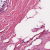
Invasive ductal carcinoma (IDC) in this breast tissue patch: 0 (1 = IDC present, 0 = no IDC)